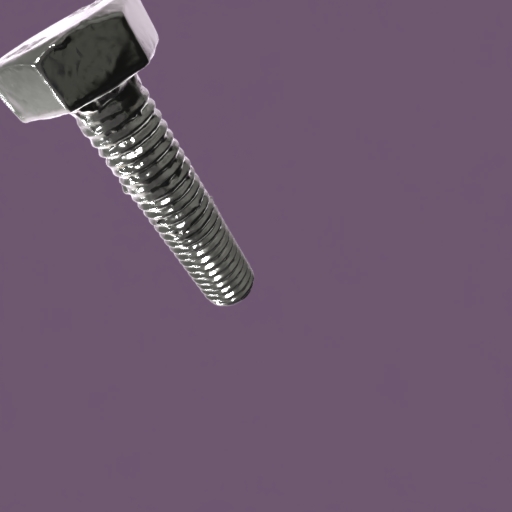
Label: bolt